Current action and preconditions to check: trajectory_clear

Your task: For each precondition in the list above, predict whether it will hold at this action.

Consider the current scene as observed from the mobile robot's camera, and analyze the predicted future states of all dynamic agents (e.g., people, animals, vehicles, or any moving entities) within the NEXT SECOND.

IMPORTANT: Only answer "very likely" if you are absolutely certain—based on strong, clear evidence—that a dynamic agent will violate the precondition in the predicted future state. Do NOT answer "very likely" for unlikely, ambiguous, or low-probability risks.

Ask yourself for each precondition: Is there a high probability, with clear and convincing evidence, that the predicted future states of any dynamic agent will interfere with the predicted future state of the currently executing action within the NEXT SECOND, causing that precondition to fail?

Assess the risk level based on these predictions. Use "likely" or "very likely" if motions create a clear risk of interference.

Use "neutral" or "improbable" if agents are nearby but their predicted paths are clearly diverging or non-conflicting.

Failure Risk Categories: "very improbable", "improbable", "neutral", "likely", "very likely"

Answer Format: Output ONLY the probability_of_failure value from these categories: "very improbable", "improbable", "neutral", "likely", "very likely"

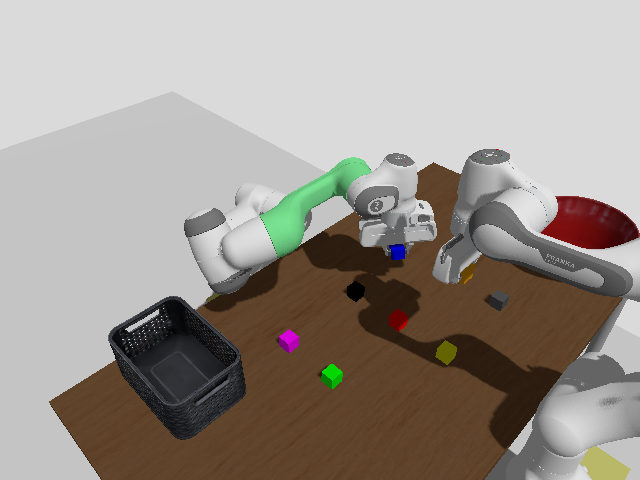

Answer: improbable